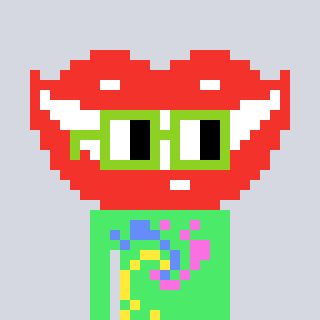
a pixel art character with square light green glasses, a smile-shaped head and a teal-colored body on a cool background